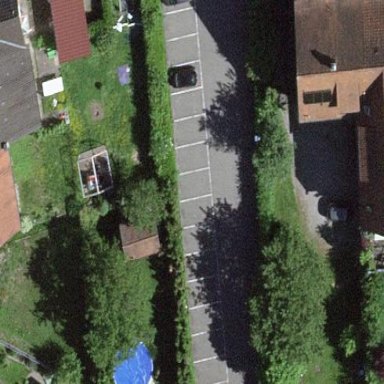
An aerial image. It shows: Parking area with surface.